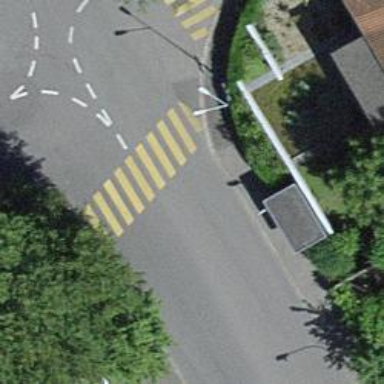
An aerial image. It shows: Uncontrolled zebra crossing with notable zebra markings.